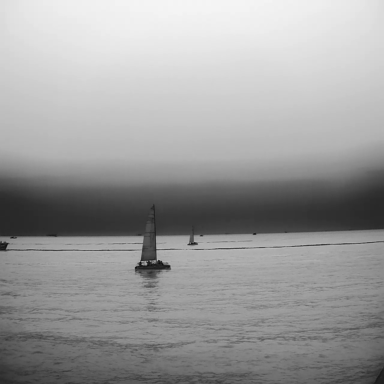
There are three bulk_carriers in the infrared image.